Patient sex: M
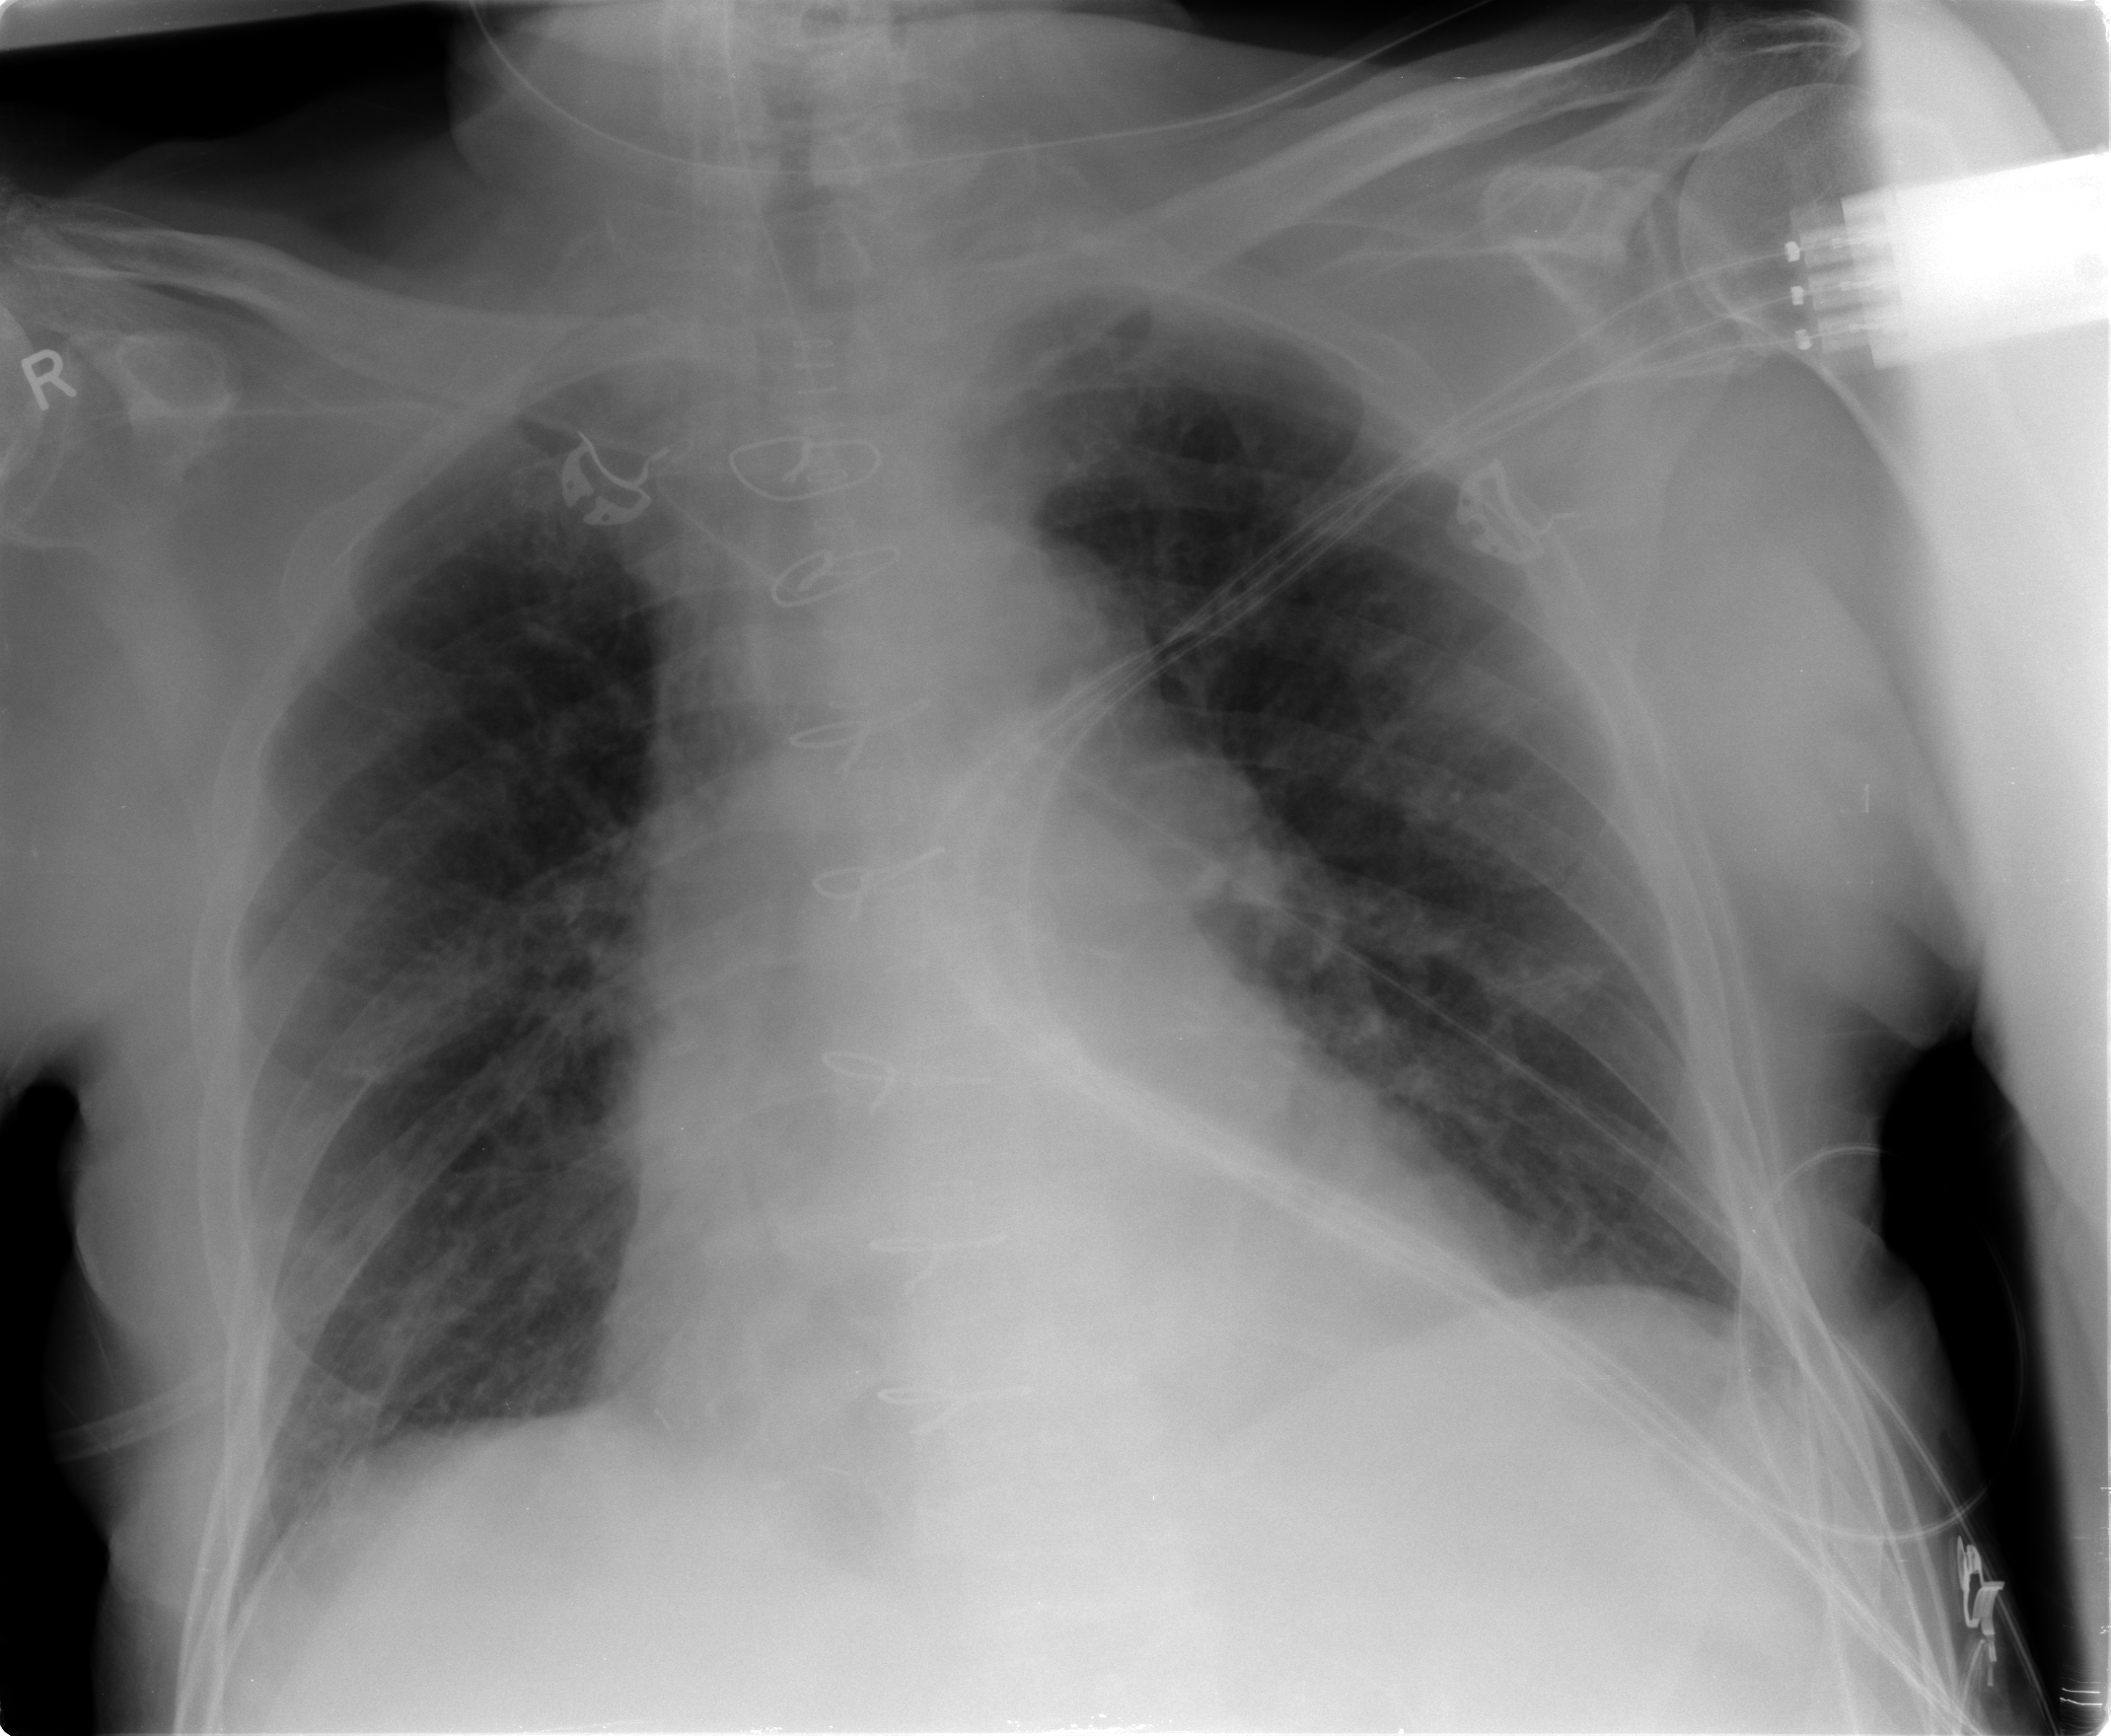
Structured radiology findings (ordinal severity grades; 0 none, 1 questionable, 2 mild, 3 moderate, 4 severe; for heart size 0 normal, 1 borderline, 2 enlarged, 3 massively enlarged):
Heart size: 1
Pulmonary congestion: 1
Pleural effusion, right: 0
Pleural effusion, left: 0
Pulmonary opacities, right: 0
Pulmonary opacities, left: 0
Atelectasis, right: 0
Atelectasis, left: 2